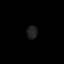
Tissue: lung
Cell type: Endothelial cells
Senescence score: 0.6032
Nuclear area (px): 135
Mean DAPI intensity: 32.2